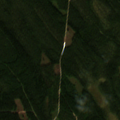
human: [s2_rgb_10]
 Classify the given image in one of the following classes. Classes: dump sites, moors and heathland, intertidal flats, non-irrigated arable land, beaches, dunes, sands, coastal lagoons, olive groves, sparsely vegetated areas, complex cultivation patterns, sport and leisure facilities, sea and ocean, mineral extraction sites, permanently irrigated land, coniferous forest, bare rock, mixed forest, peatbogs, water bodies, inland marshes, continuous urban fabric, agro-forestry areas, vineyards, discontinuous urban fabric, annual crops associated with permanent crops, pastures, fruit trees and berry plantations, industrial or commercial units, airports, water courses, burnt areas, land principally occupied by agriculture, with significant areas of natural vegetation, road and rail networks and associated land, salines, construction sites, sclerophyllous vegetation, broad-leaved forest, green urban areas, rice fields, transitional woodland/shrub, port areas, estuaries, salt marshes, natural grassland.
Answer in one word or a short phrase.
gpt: coniferous forest